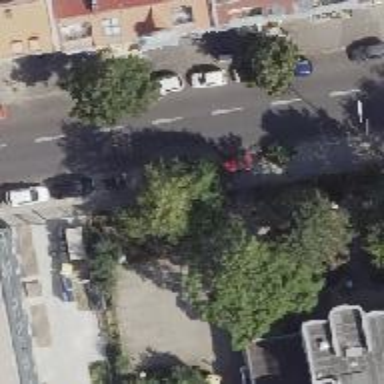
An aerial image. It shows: Advertising column acting as obstacle for parking.